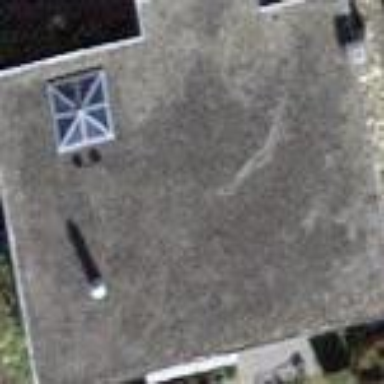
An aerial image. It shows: Building with tiled roof.